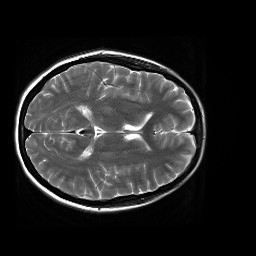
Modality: T2w
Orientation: axial
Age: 23
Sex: female
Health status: healthy
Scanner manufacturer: siemens
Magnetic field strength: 3 T
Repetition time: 4.01 s
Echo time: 0.116 s